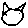
Label: cat